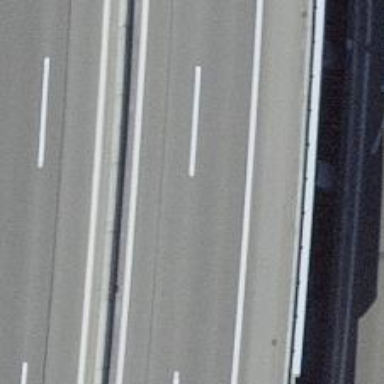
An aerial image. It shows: Viaduct bridge on asphalt motorway.